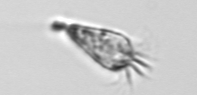
Label: Paratontonia_gracillima